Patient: sex M, age 46
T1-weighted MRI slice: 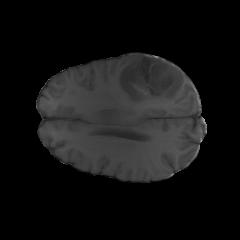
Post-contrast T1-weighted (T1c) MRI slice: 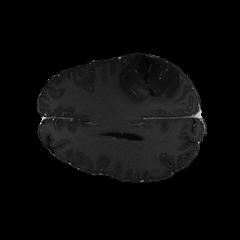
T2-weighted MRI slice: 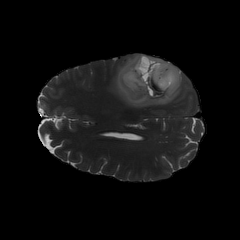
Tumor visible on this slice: yes
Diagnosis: Astrocytoma, IDH-mutant
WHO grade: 3